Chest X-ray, PA view. Patient: 85 years old, sex F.
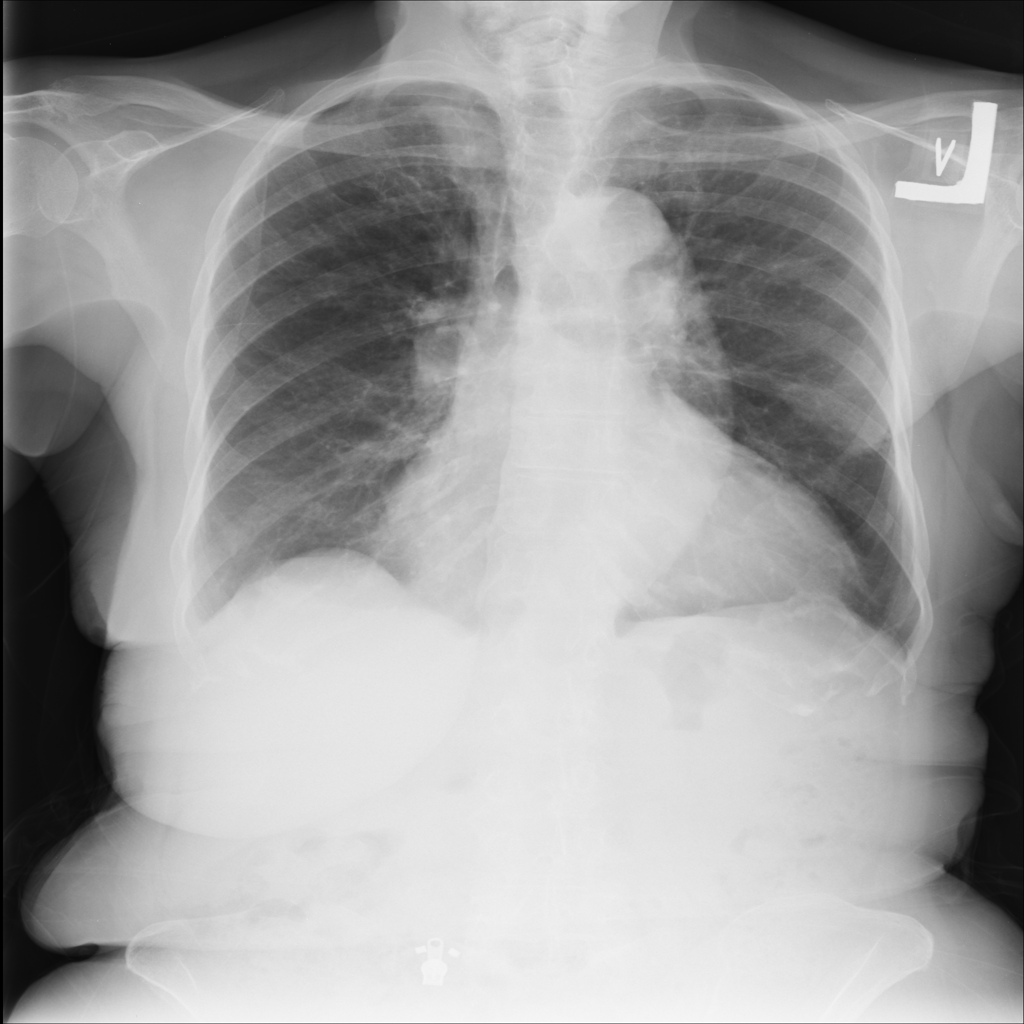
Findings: Cardiomegaly